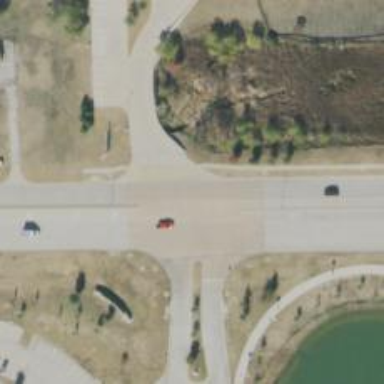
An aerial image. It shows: Secondary link road.